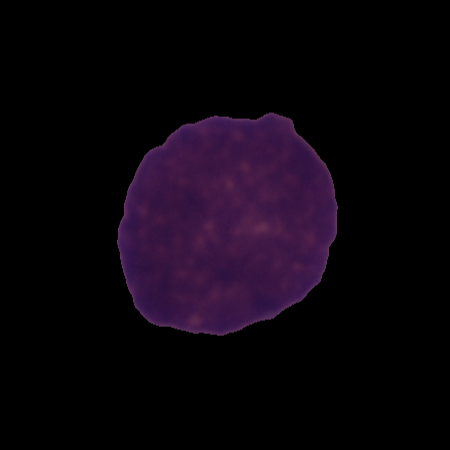
Label: cancer